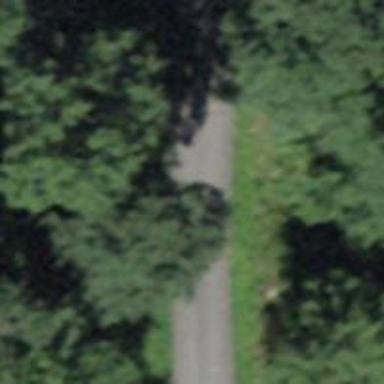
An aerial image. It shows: Unclassified road with asphalt surface.